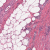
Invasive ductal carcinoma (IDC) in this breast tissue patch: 0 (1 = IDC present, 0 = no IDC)